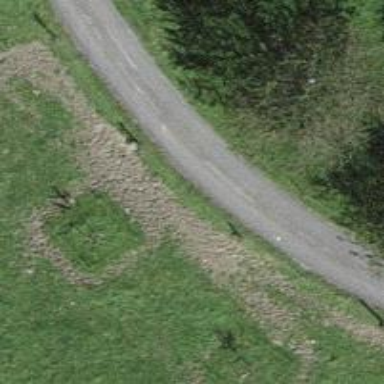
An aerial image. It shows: Unclassified road with asphalt surface.